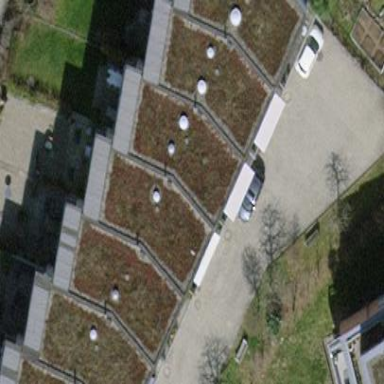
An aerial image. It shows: House with flat roof made of grass.